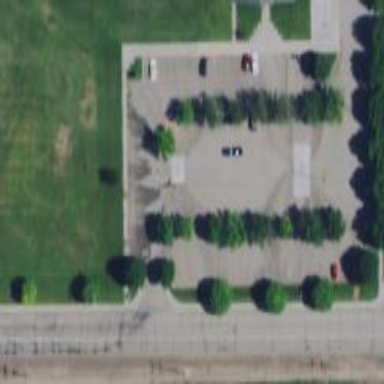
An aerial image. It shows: Parking area.